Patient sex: F
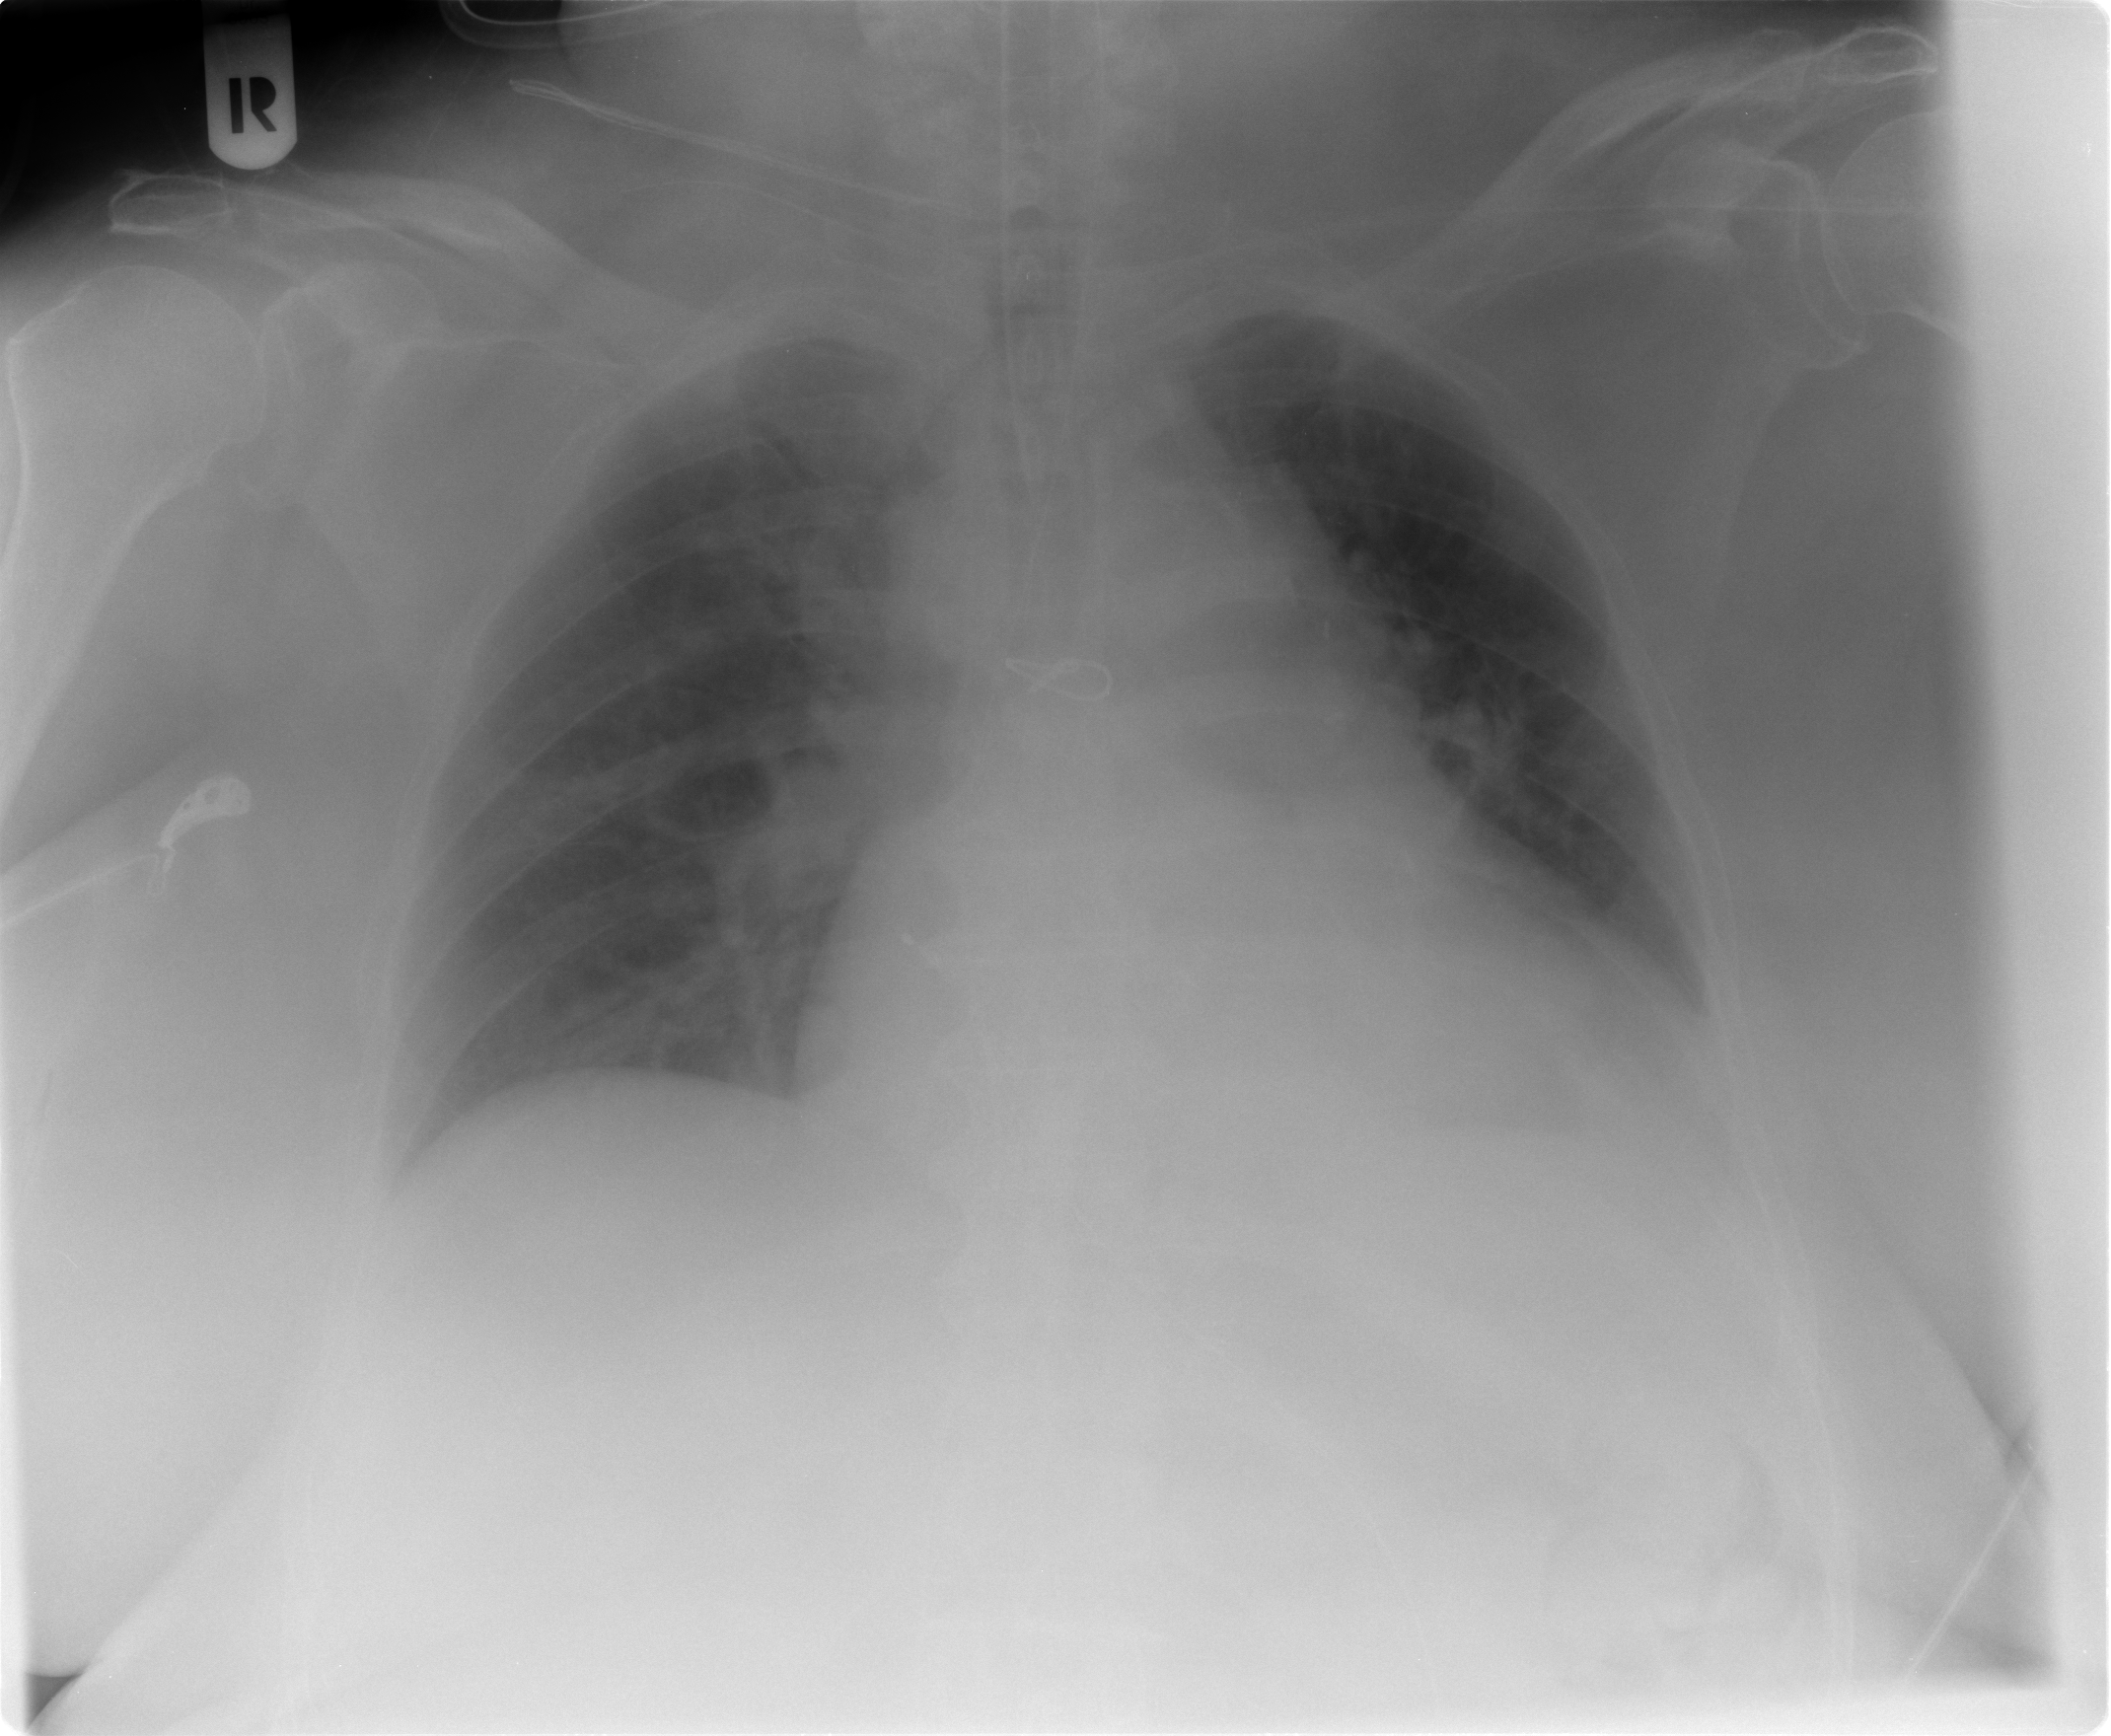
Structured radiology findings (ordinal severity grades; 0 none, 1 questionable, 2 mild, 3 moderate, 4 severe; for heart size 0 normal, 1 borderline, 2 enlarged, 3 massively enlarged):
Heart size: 2
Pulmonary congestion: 2
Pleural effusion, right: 0
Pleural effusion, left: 2
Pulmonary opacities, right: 0
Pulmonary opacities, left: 0
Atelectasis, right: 0
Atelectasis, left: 2